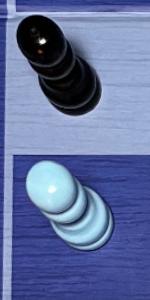
Label: Pawn_White